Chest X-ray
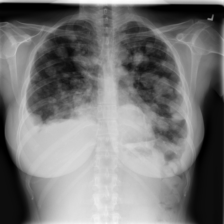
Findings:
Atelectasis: negative
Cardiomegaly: negative
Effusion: positive
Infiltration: negative
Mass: negative
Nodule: positive
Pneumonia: negative
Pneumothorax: negative
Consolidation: negative
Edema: negative
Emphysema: negative
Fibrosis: negative
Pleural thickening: negative
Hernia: negative